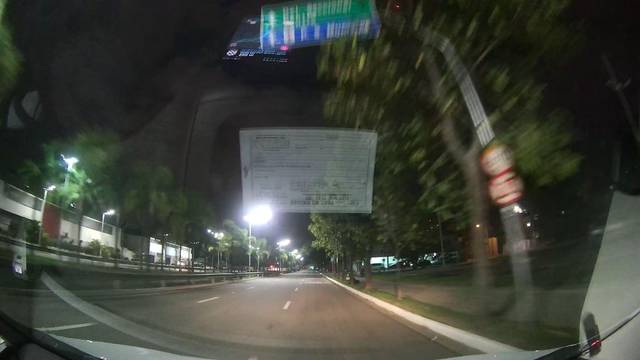
Region: Brazil
Coordinates: -23.178, -46.9